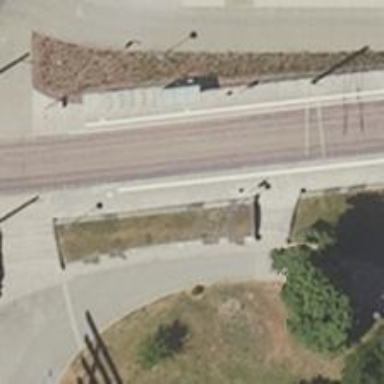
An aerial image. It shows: Tram stop.